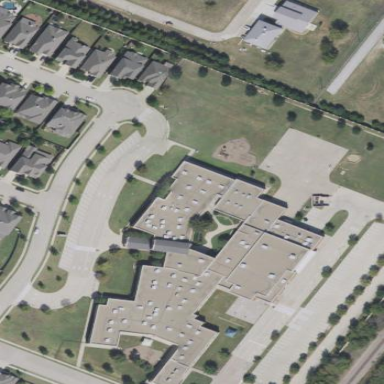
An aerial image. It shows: School.